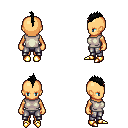
a pixel art fantasy rpg character, female body template, human, tanned skin, white sleeveless shirt, metal pants, black mohawk hairstyle, gold boots, four views (front, back, left, right), 2x2 character sprite sheet, small pixel art, hard edges, no anti-aliasing